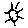
Label: sun